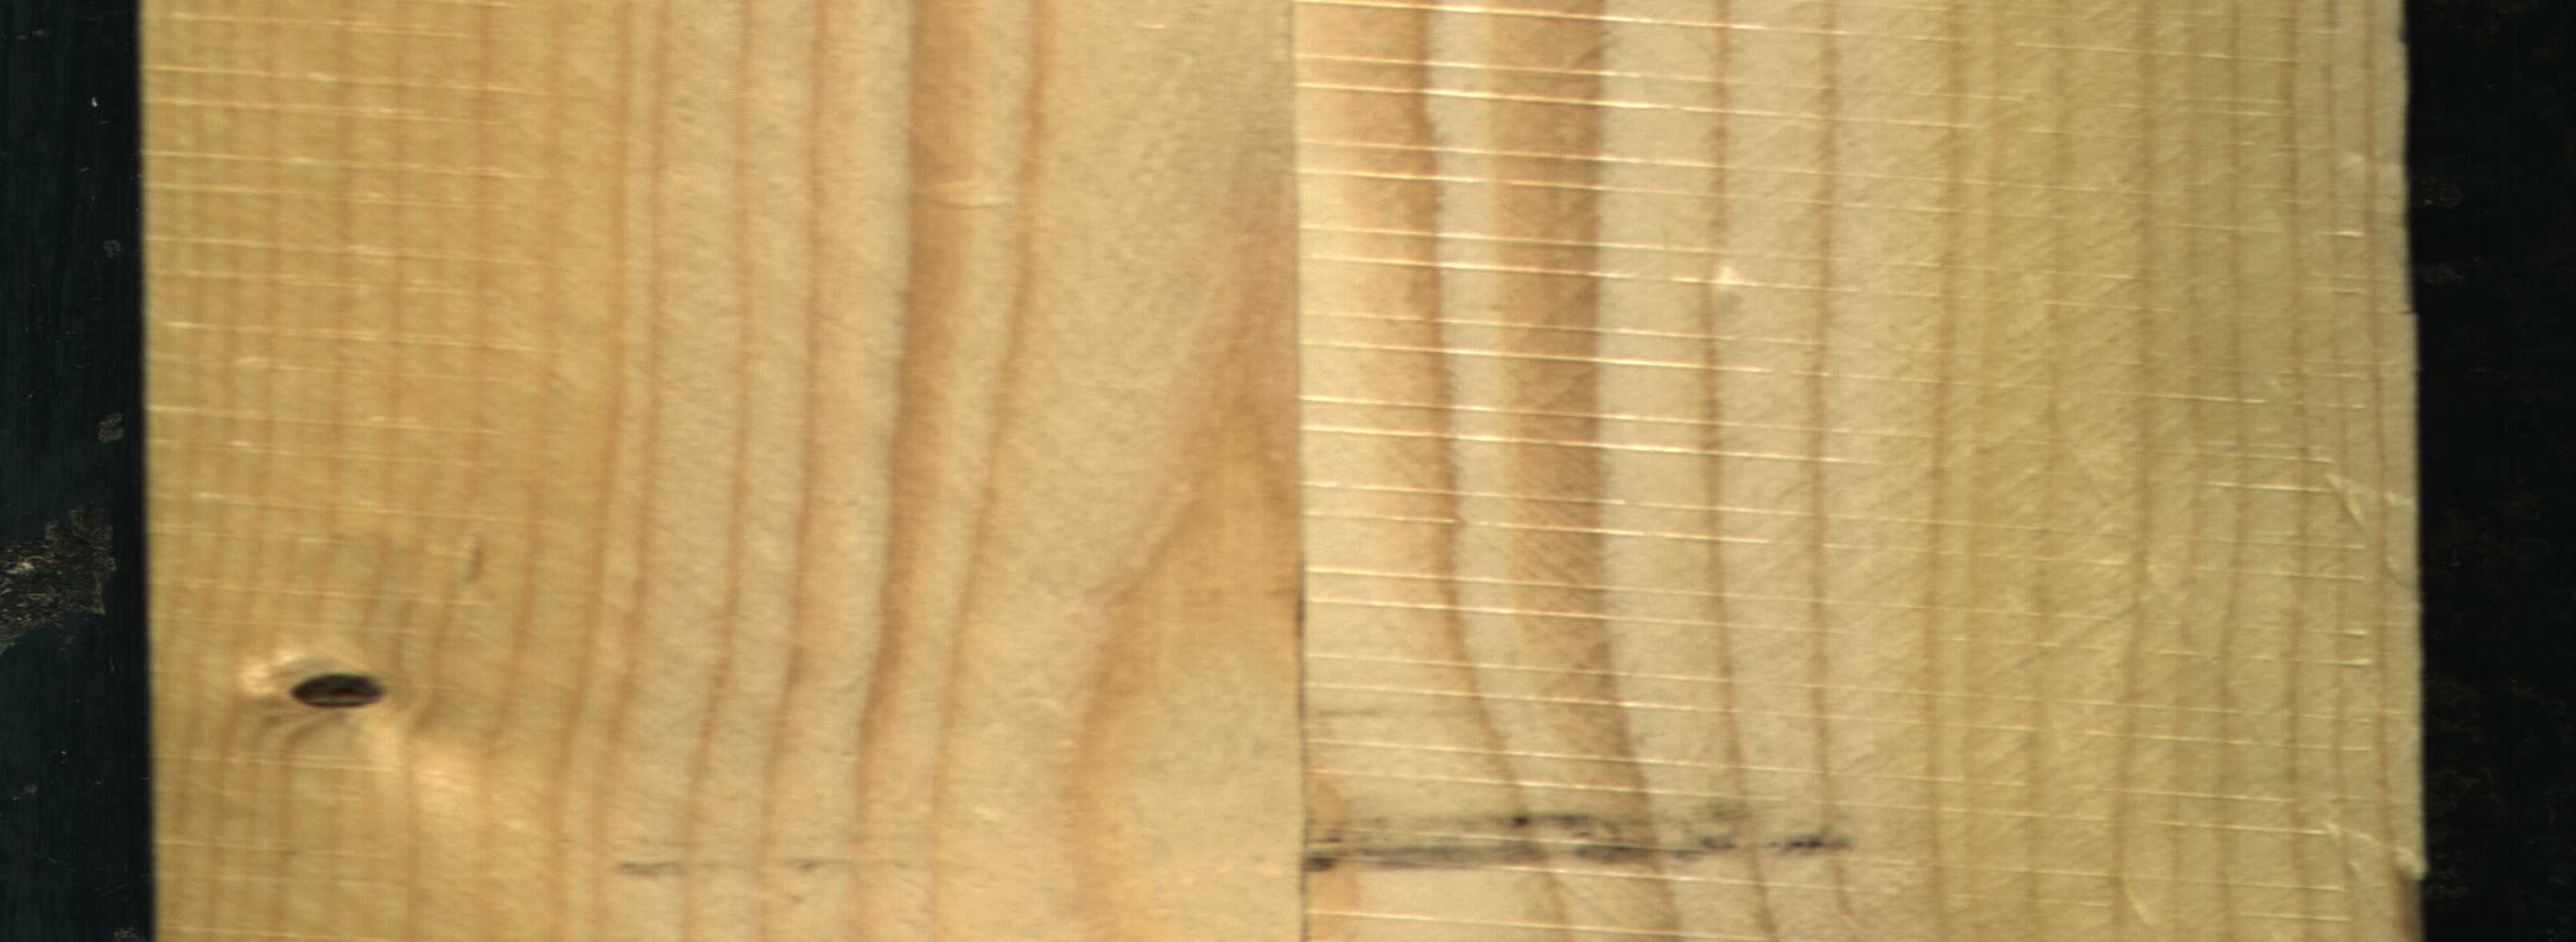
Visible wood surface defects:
Dead_Knot